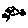
Label: flower